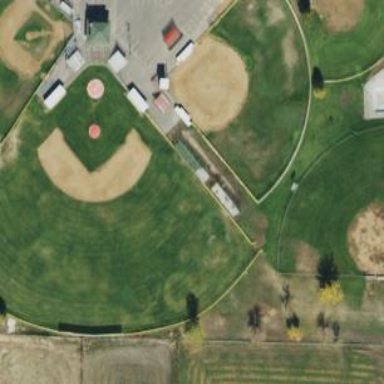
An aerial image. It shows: Baseball pitch for leisure land activities.